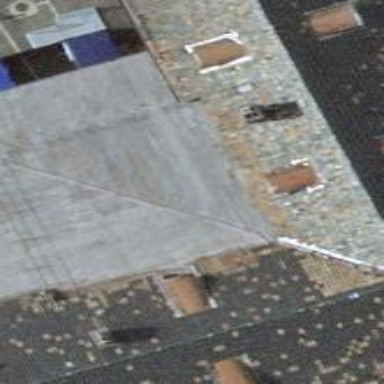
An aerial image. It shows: School building.